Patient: sex F, age 69
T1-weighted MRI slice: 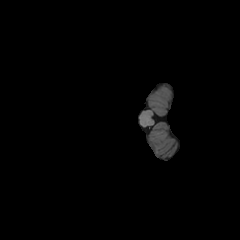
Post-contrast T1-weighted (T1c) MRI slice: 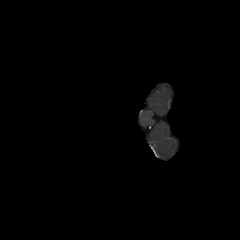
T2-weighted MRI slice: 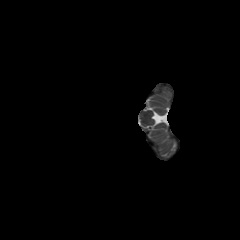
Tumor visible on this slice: no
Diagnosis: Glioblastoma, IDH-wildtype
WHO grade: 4